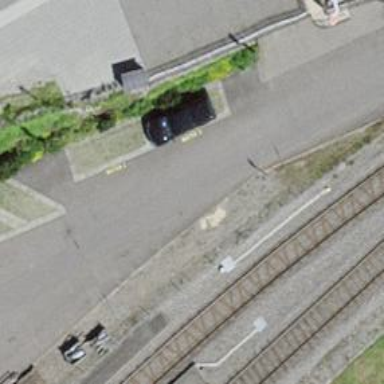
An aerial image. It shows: Railway buffer stop.